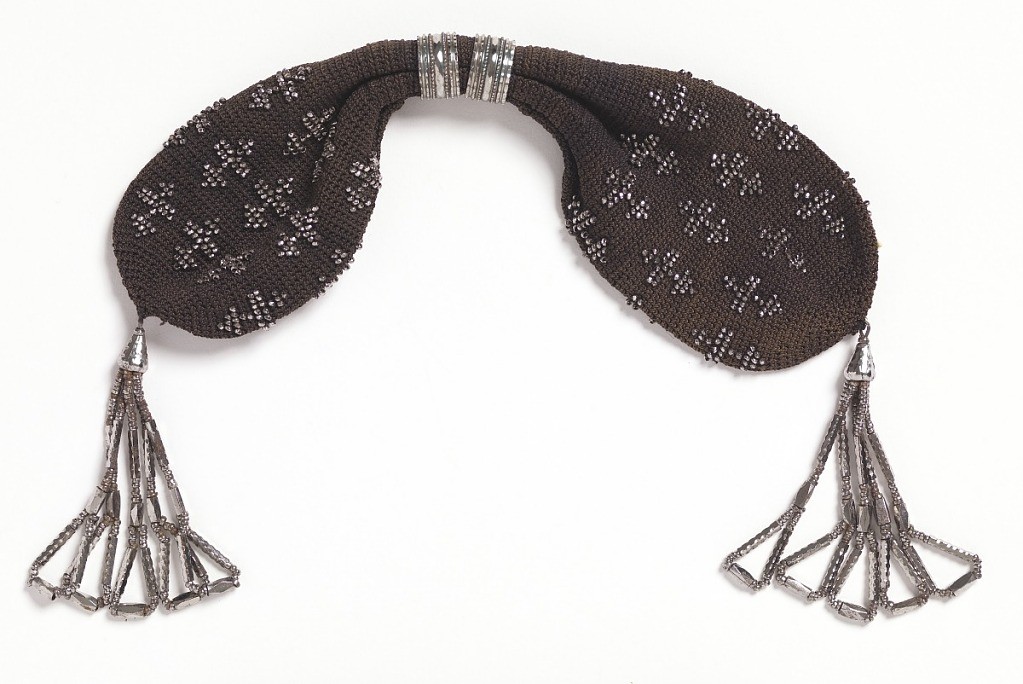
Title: Miser's purse
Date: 19th century
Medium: silk, steel beads Technique: crocheted
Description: Miser's purse, crocheted of black silk with pattern of crosses and tassels of steel beads.